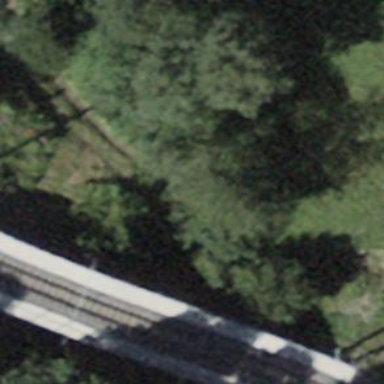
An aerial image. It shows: Cantilever beam bridge structure.